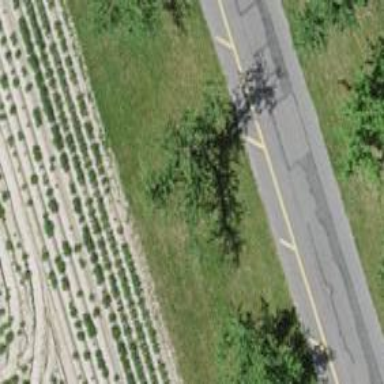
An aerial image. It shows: Beautiful avenue lined with deciduous broadleaved trees.